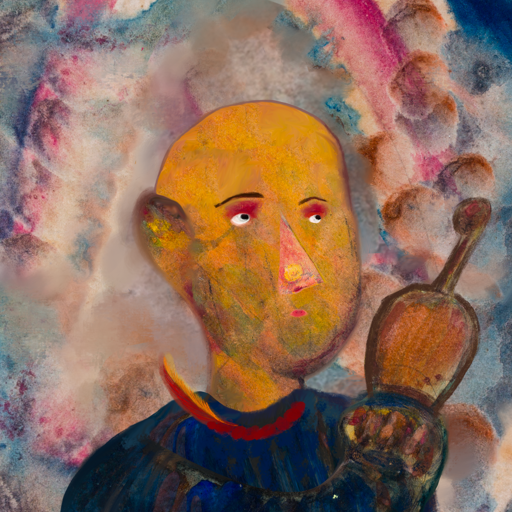
Background: Rupkatha, Head And Neck Side: Gypsy_Mother, Face Side: Irani, Bust: Pipe, Hair Side: Blank, Head Accessory: Blank, Second Necklace: Blank, Necklace: Pipe, Baby: Blank